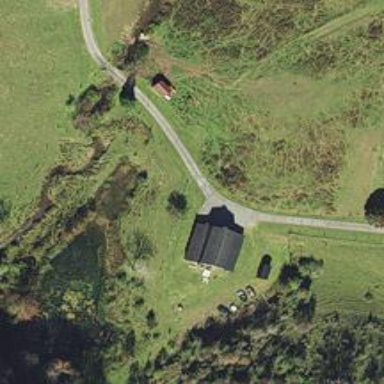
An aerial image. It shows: Driveway.